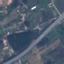
Land use / land cover: Highway